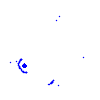
Particle: proton